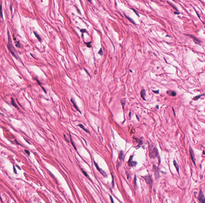
Tumor epithelial tissue: no
Tumor-associated stroma tissue: yes
Normal tissue: no